Field crop: maize
Growth stage: 2
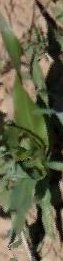
Species: maize